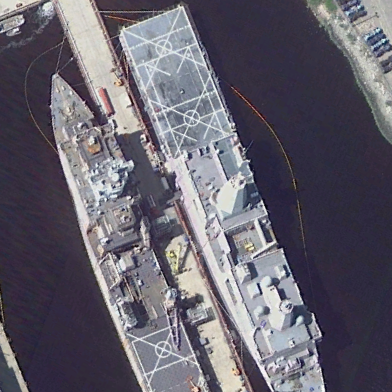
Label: combat